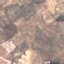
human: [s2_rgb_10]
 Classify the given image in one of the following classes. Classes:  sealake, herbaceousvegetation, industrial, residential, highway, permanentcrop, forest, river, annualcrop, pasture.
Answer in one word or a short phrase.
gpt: PermanentCrop